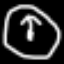
Label: clock